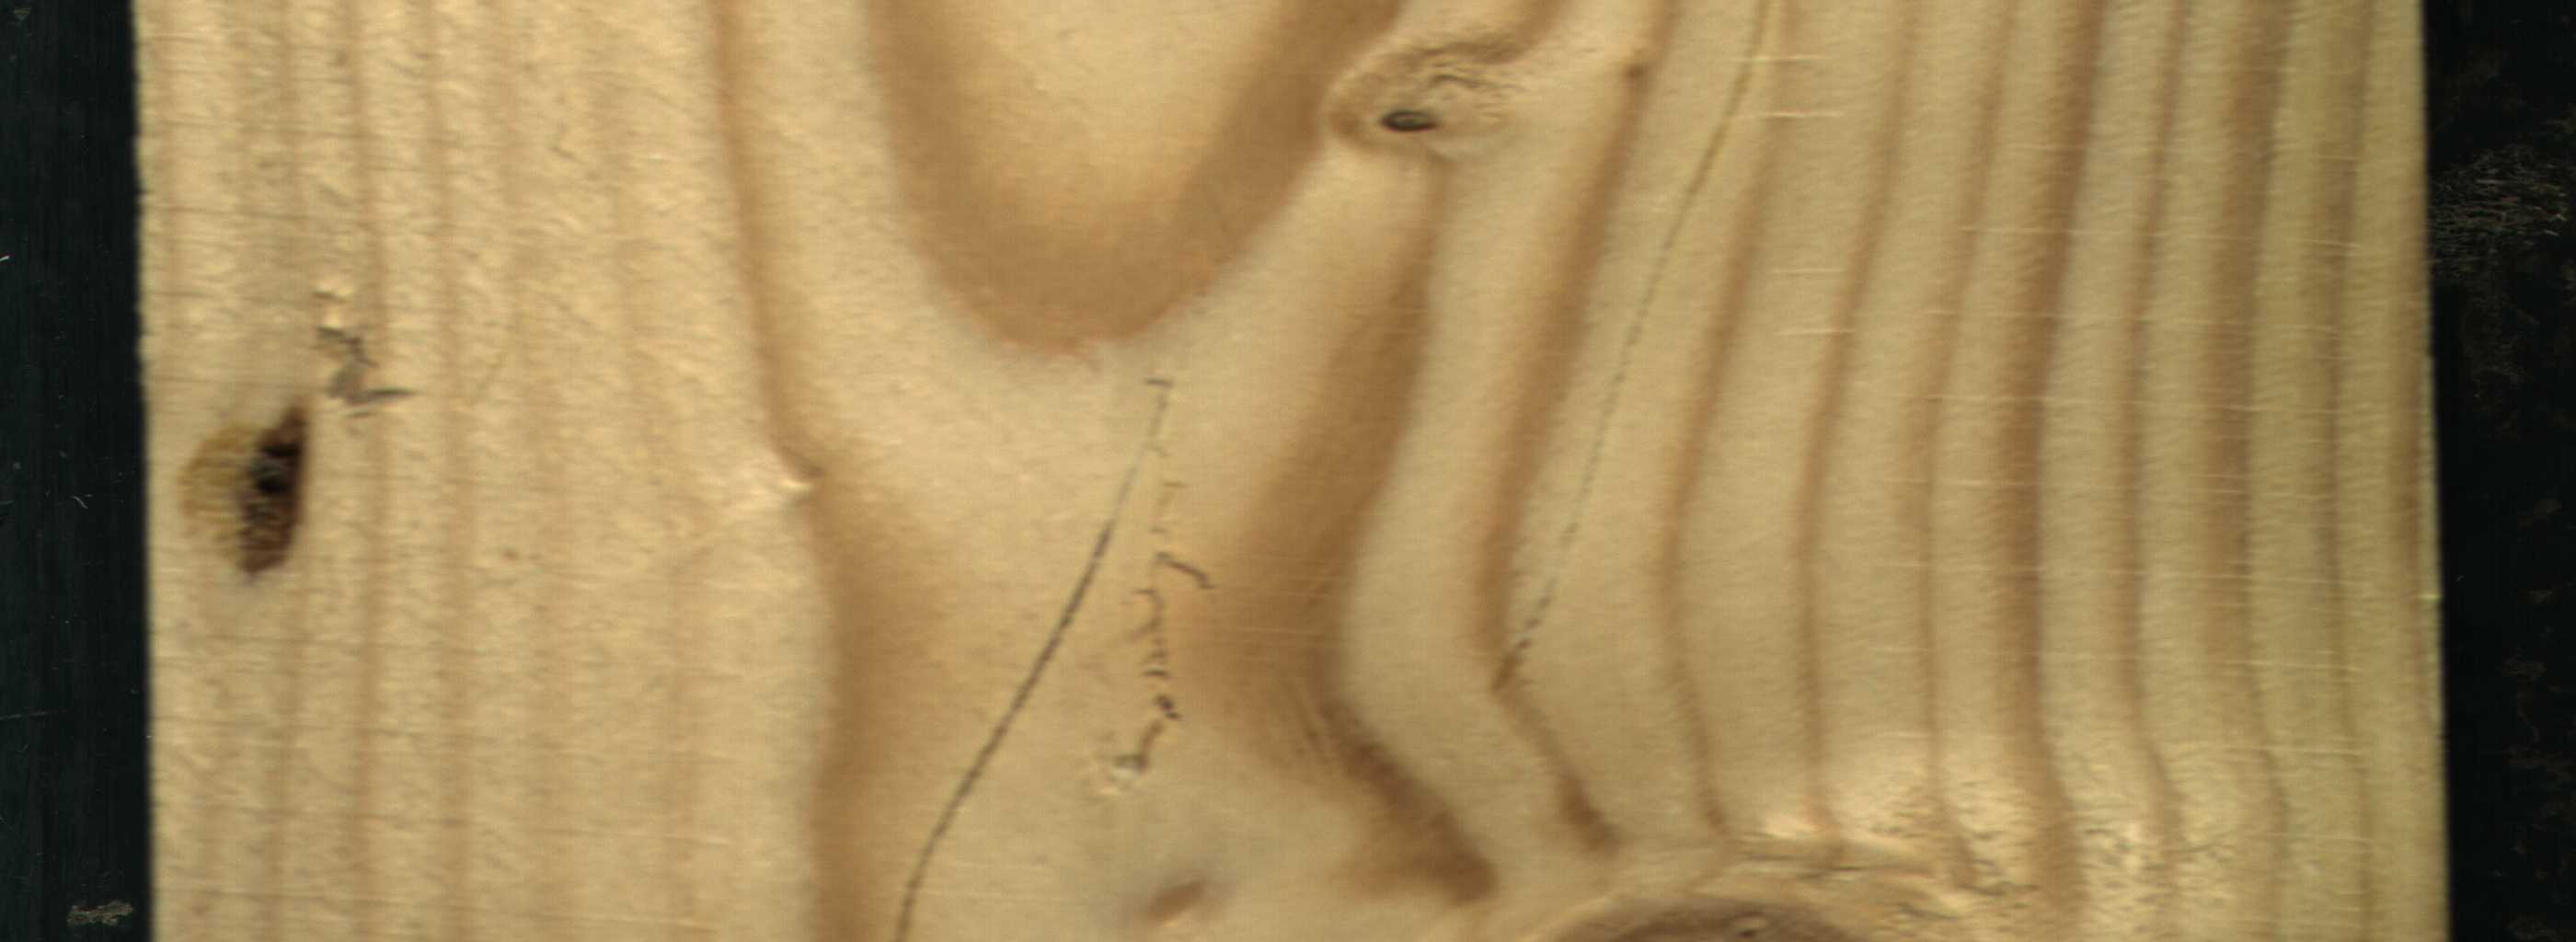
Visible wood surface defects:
resin
Crack
Crack
Live_Knot
Live_Knot